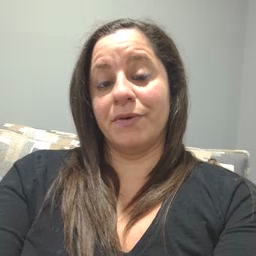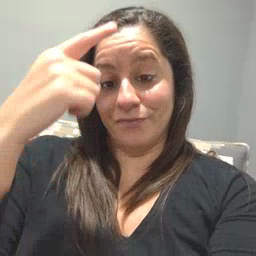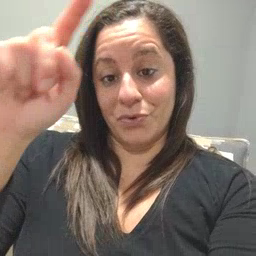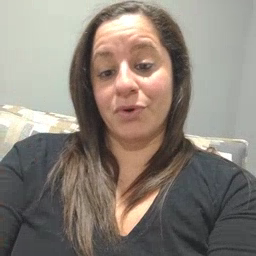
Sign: for